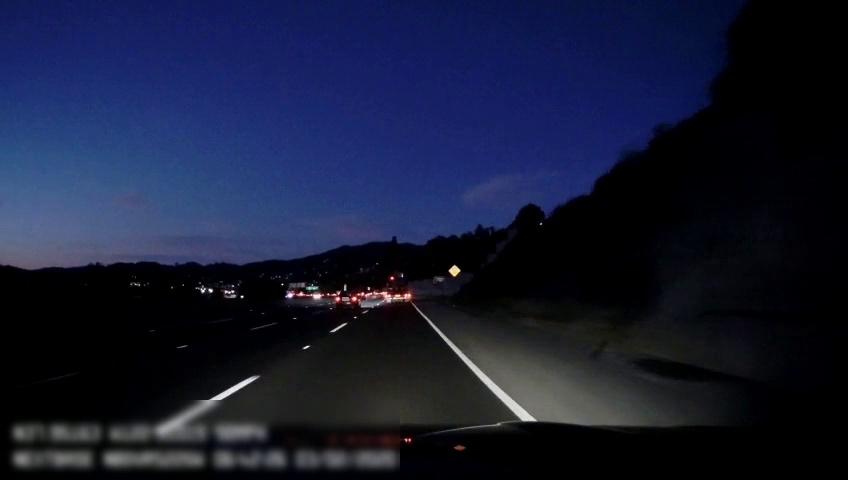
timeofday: Night
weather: Other
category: Drivable Space
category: Vehicles | Car
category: Vehicles | Truck
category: Lanes | Current Lane
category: Lanes | Current Lane
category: Lanes | Alternate Lane
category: Lanes | Alternate Lane
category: Traffic | Signs